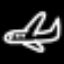
Label: airplane